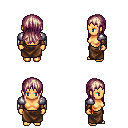
a pixel art fantasy rpg character, female body template, human, tanned skin, steel arm armor, robe skirt, white blonde unkempt hairstyle, leather bracers, four views (front, back, left, right), 2x2 character sprite sheet, small pixel art, hard edges, no anti-aliasing